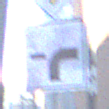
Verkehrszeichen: VerlaufVorfahrtsstrasse9
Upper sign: Vorfahrtsstrasse
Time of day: SunriseSunset
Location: Outdoor (Urban)
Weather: Clear
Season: NotSpecified
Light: Natural